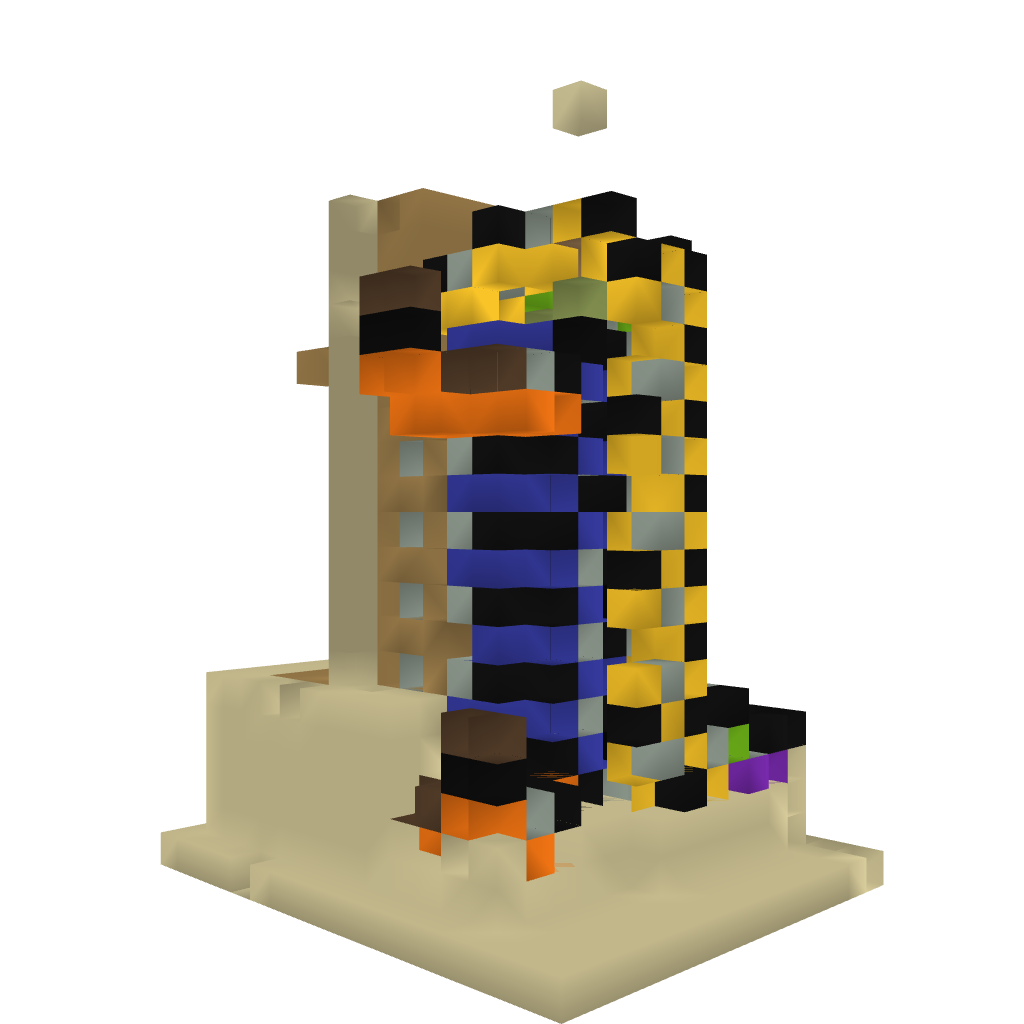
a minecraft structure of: hight speed 100% working elevator